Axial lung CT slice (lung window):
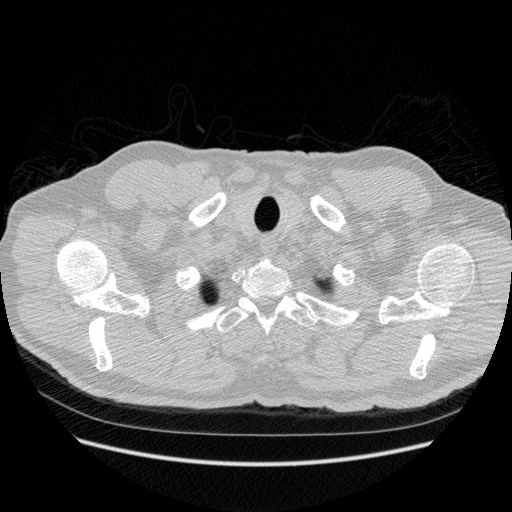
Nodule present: no